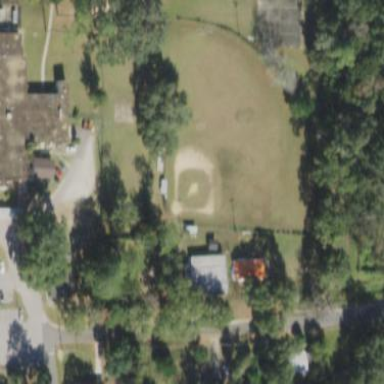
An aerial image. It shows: Baseball pitch for leisure land activities.